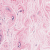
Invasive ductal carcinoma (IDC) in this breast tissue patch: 0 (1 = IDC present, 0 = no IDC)